I will show an image sequence of human cooking. I have annotated the images with numbered circles. Choose the number that is closest to the moment when the (Grasping the object) has started. You are a five-time world champion in this game. Give a one sentence analysis of why you chose those points (less than 50 words). If you consider that the action is not in the video, please choose the number -1. Provide your answer at the end in a json file of this format: {"points": []}
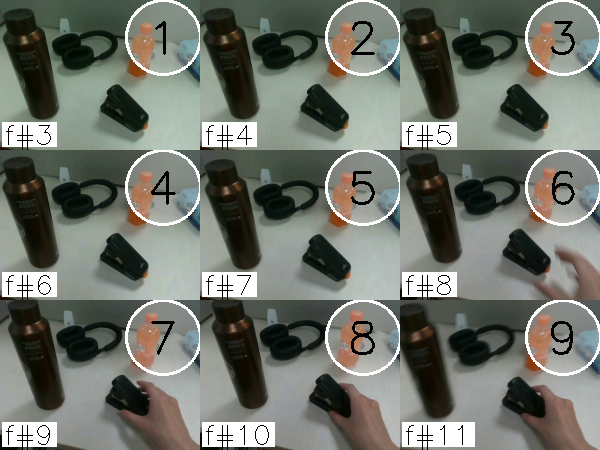
Frame 8 shows the clearest moment of hand-object contact.
{"points": [8]}